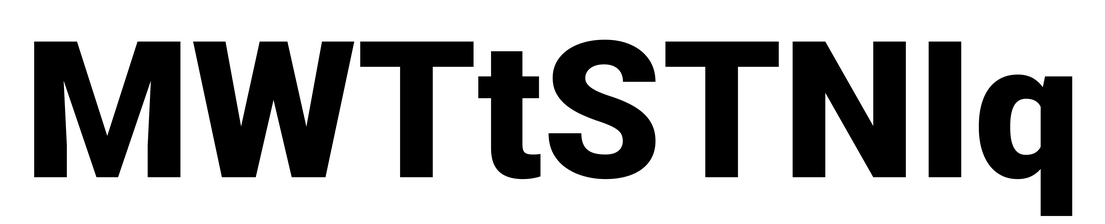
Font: Roboto_Black